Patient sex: M
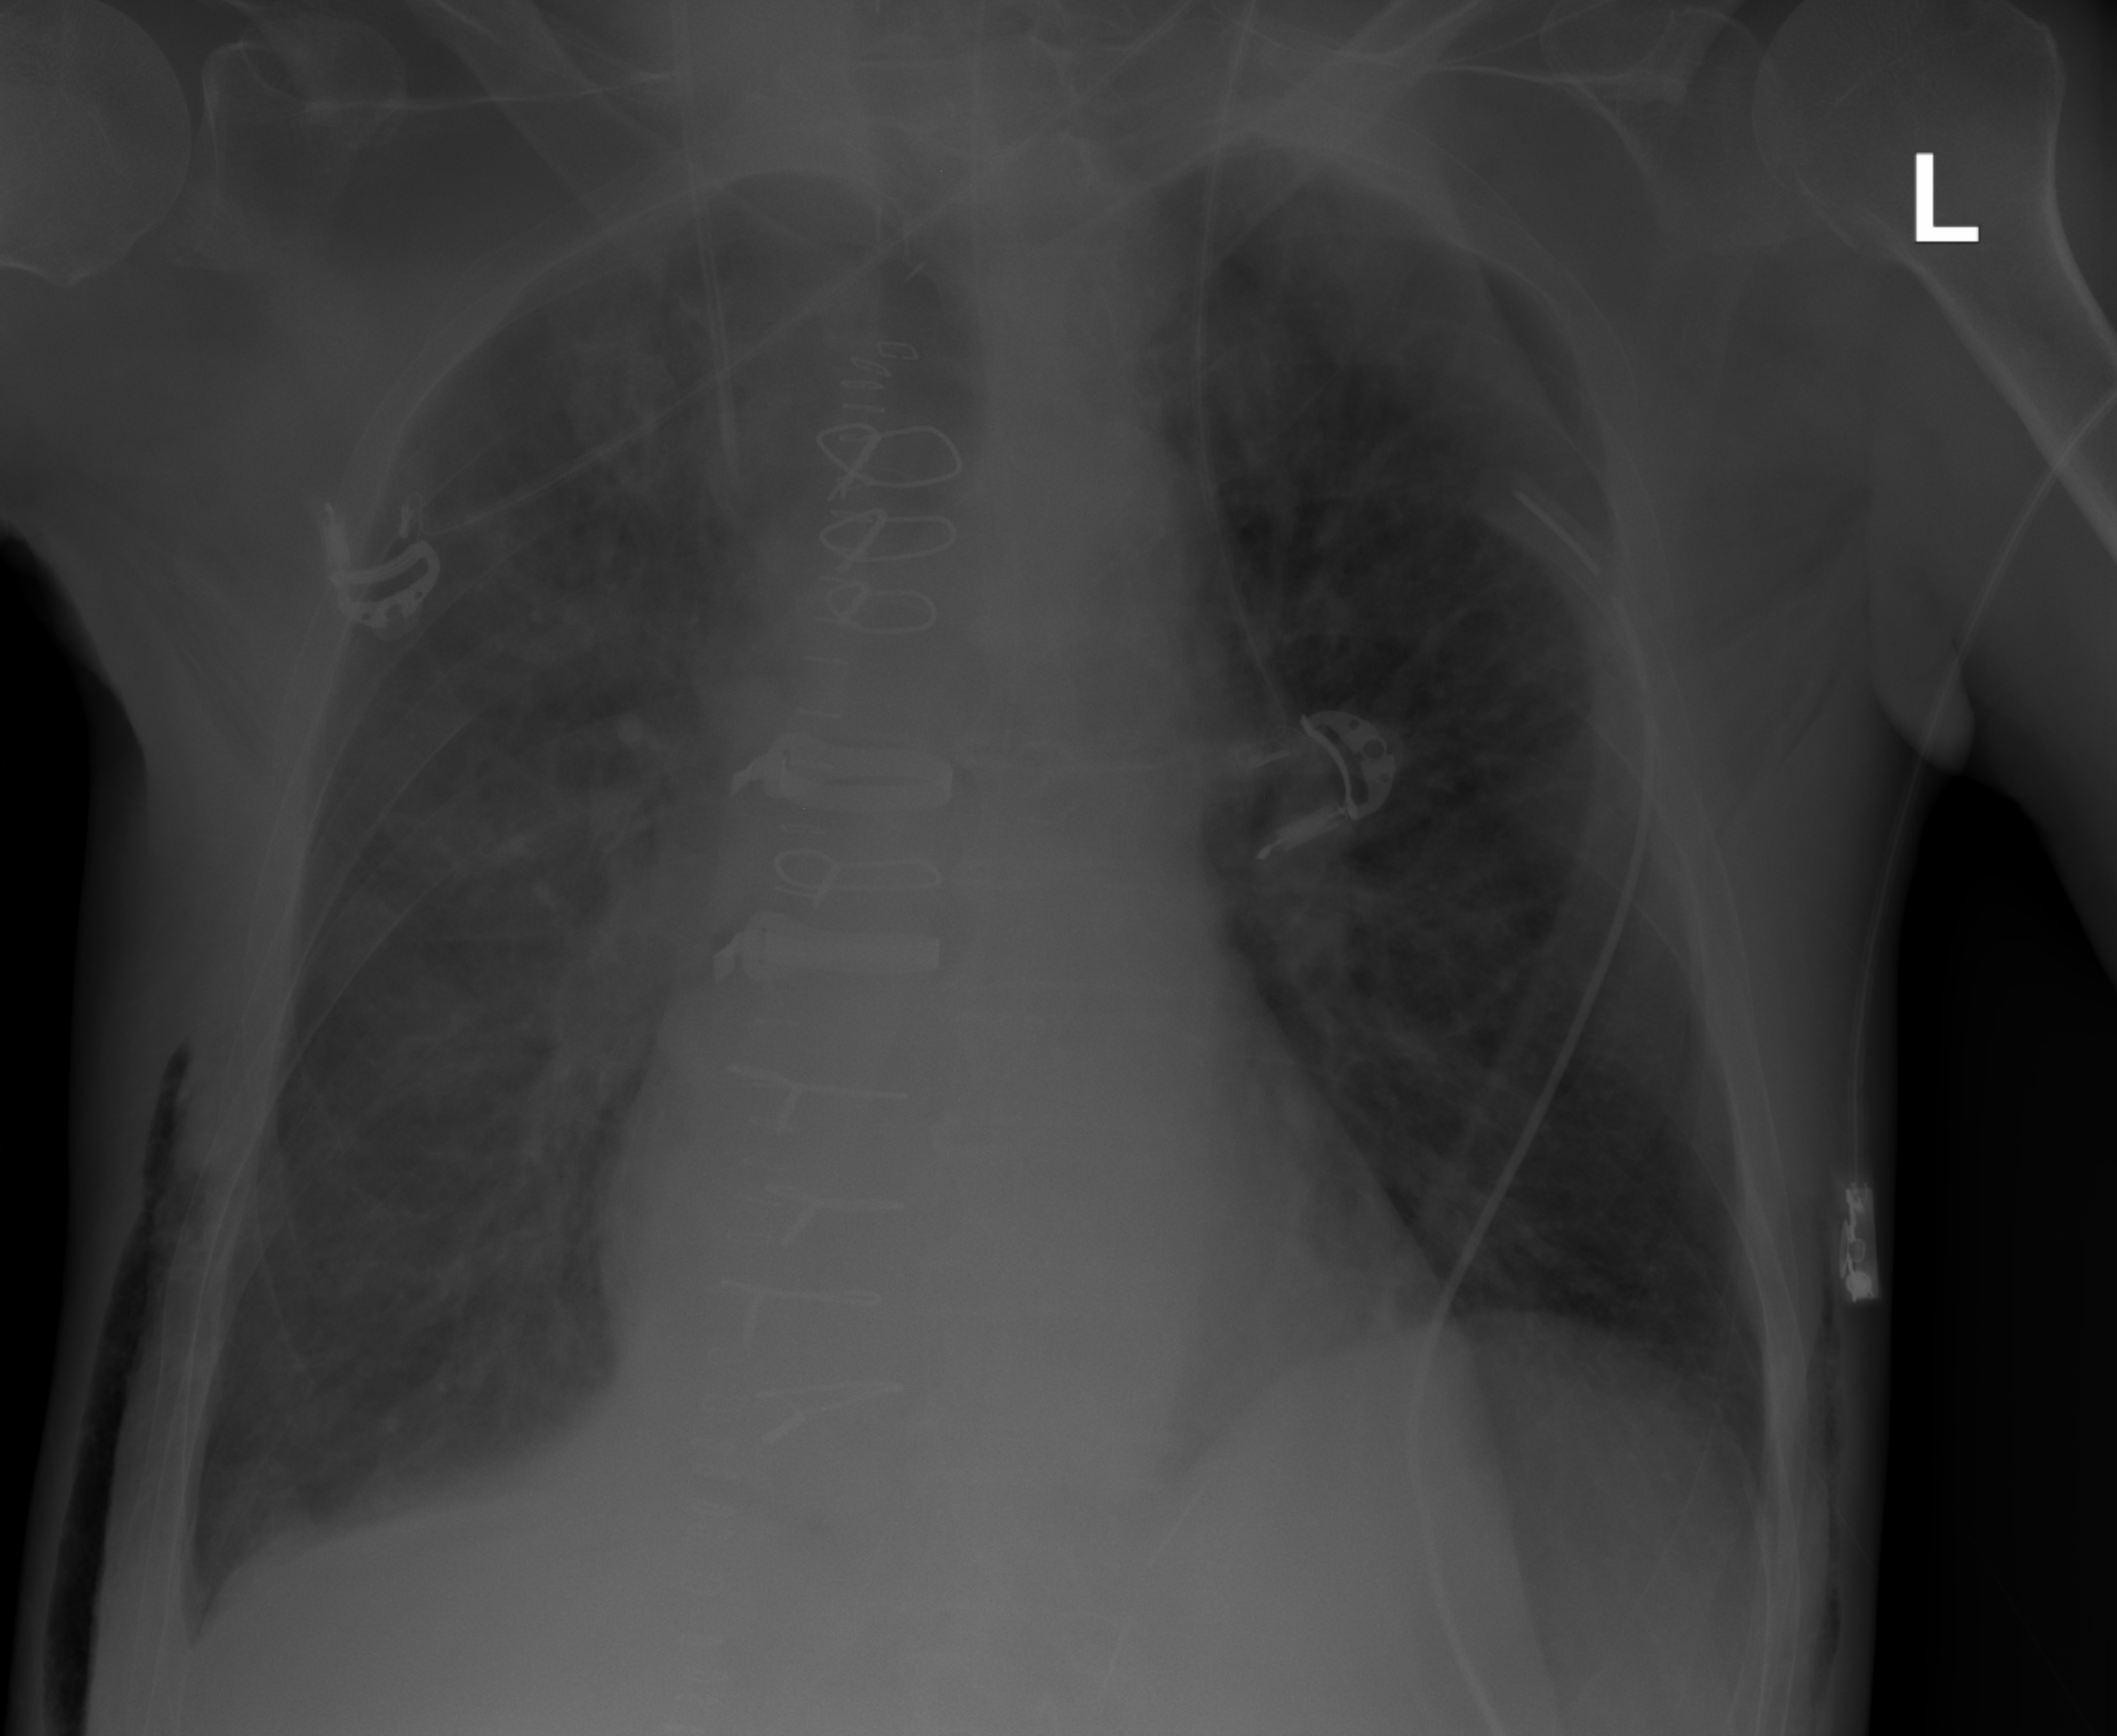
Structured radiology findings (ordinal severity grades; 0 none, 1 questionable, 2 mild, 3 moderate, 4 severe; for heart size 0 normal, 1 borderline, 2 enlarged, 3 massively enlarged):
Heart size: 0
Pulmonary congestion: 2
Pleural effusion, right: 0
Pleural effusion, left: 0
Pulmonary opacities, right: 2
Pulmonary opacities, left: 0
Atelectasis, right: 2
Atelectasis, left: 0